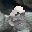
Label: 0